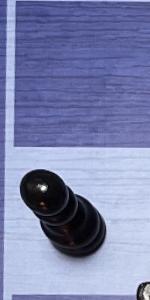
Label: Pawn_Black